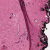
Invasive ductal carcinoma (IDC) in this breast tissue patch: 0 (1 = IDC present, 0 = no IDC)